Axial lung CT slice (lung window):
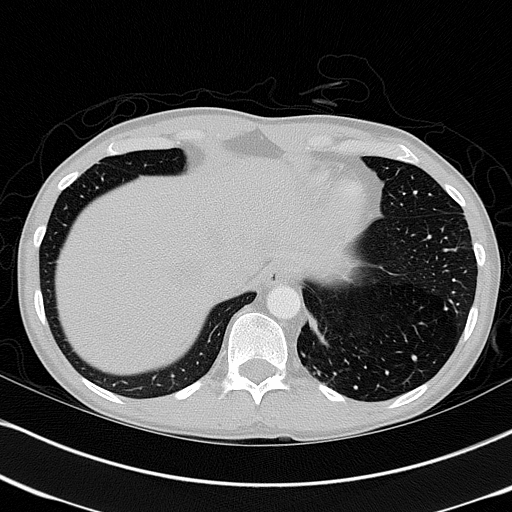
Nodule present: no